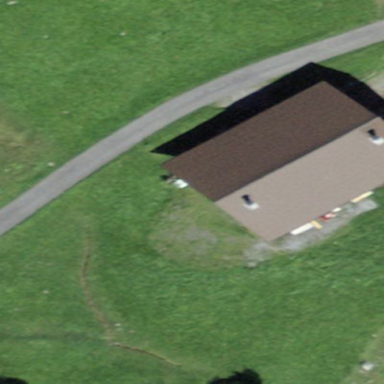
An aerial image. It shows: Barn.